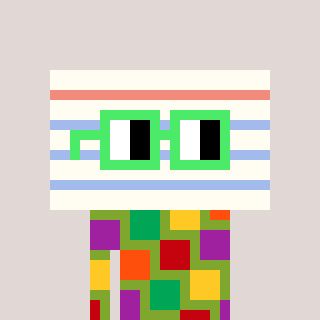
a pixel art character with square light green glasses, a empty notebook page-shaped head and a slimegreen-colored body on a warm background